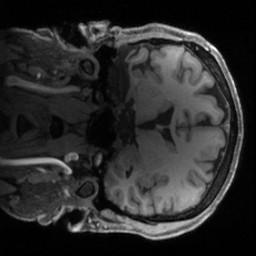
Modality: T1w
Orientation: coronal
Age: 35
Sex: male
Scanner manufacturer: siemens
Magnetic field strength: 3 T
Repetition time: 2.55 s